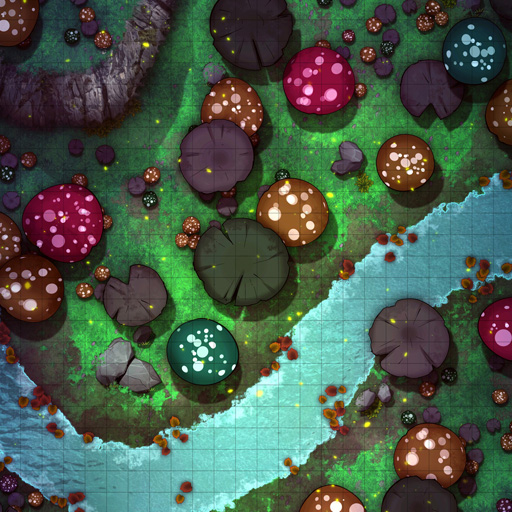
A D&D Grid Map giant mushrooms lights river cliffs (Giant Mushroom Forest Map)